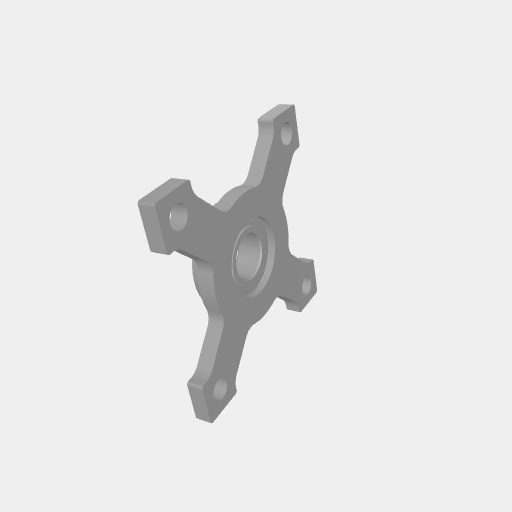
Part: ThruHolePillowBlock8ID